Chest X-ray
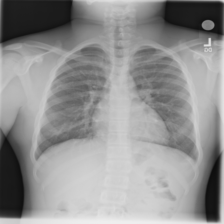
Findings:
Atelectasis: negative
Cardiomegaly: negative
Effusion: negative
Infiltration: negative
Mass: negative
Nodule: negative
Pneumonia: negative
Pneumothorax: negative
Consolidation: negative
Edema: negative
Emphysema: negative
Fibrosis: negative
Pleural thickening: negative
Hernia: negative